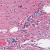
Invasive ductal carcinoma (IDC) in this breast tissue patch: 1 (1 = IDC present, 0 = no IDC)